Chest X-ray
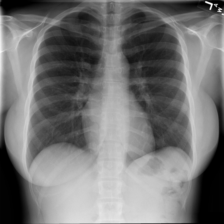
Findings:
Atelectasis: negative
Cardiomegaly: negative
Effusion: negative
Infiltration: negative
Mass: negative
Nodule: negative
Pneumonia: negative
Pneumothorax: negative
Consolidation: negative
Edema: negative
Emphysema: negative
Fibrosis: negative
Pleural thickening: negative
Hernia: negative